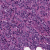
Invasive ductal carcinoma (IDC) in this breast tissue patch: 1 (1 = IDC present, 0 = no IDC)